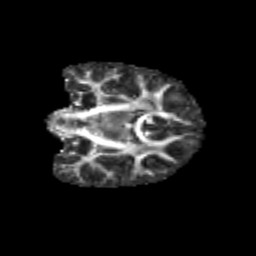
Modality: FA
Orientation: coronal
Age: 11
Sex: female
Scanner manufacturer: siemens
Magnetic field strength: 3 T
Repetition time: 3.8 s
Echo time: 0.07 s